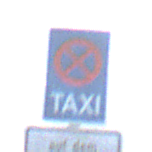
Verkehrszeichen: Taxenstand
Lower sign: SonstigeBeschraenkungen5
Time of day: SunriseSunset
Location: Outdoor (Nature)
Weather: PartlyCloudy
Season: NotSpecified
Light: Natural